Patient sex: F
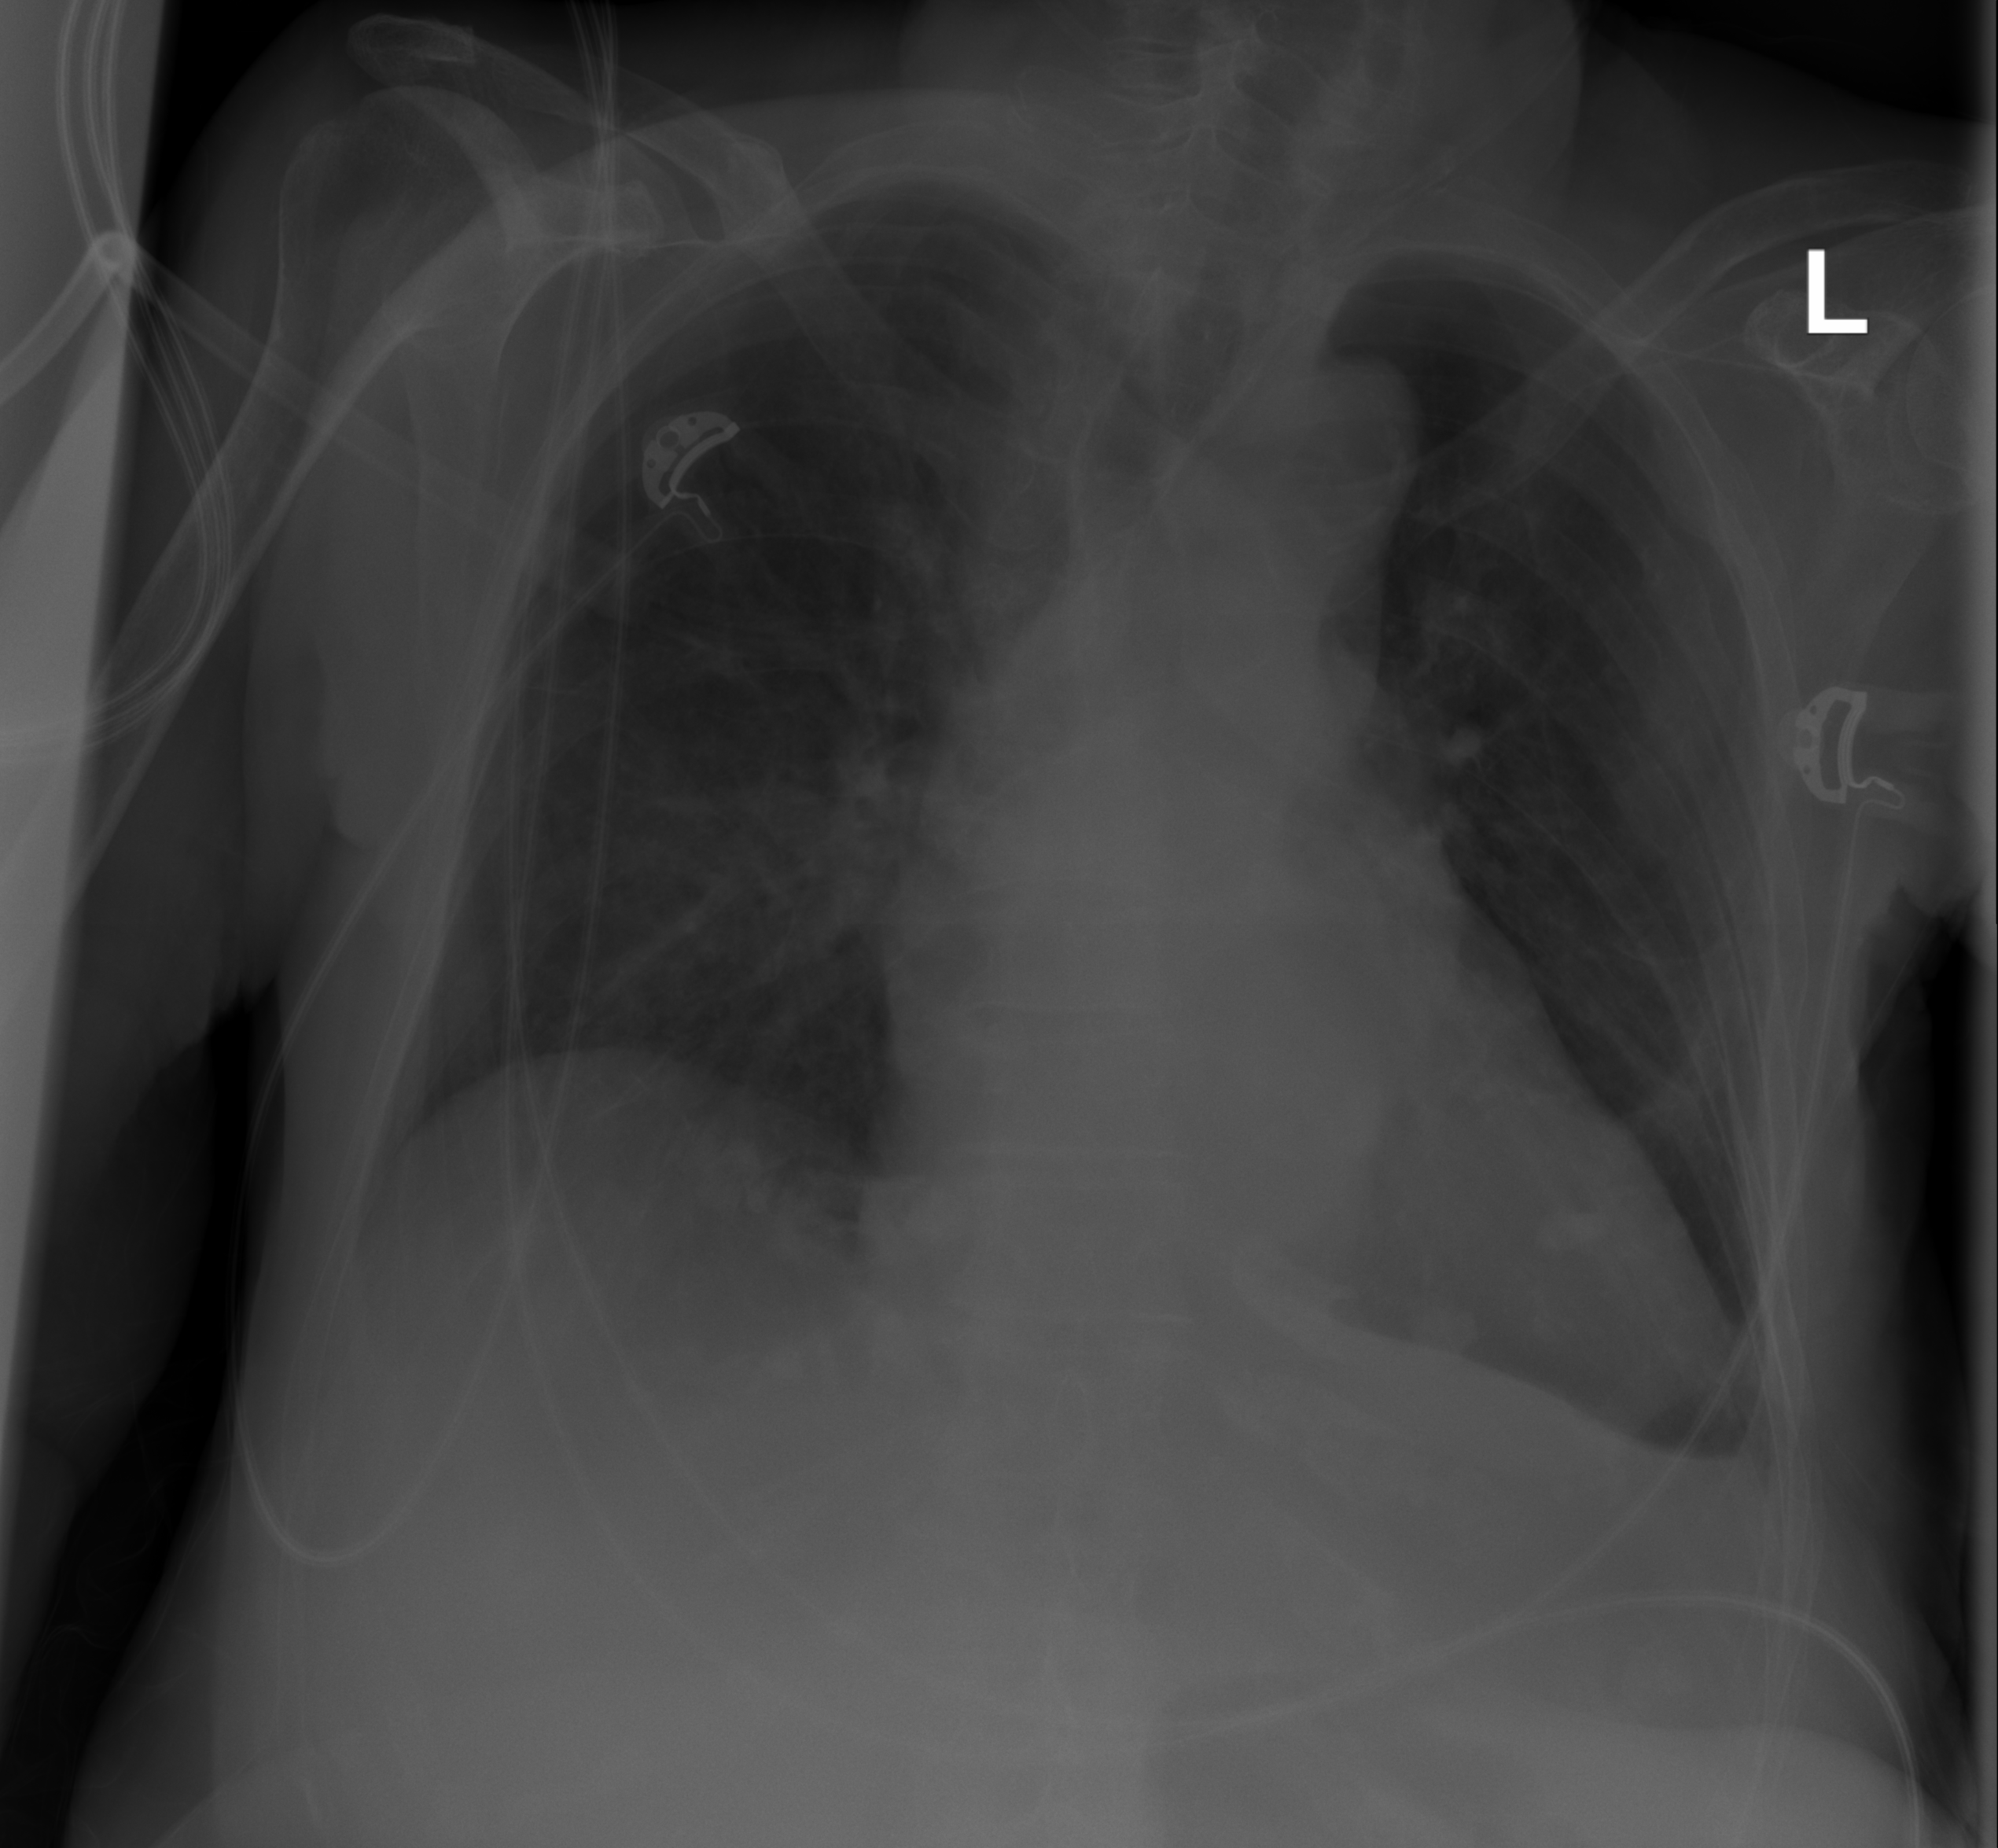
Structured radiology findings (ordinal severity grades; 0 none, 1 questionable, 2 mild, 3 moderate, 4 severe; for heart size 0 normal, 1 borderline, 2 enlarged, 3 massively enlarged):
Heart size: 2
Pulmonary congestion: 2
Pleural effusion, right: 0
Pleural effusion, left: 0
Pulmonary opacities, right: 0
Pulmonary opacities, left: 0
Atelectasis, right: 0
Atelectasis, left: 0